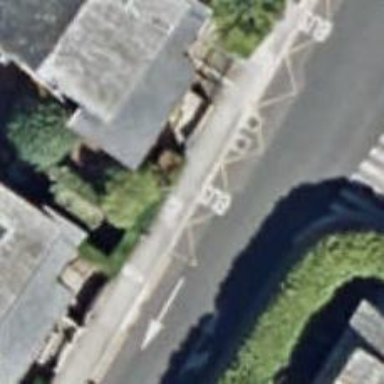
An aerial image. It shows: Bus stop with platform for public transport.